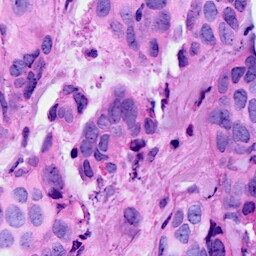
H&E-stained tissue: Breast